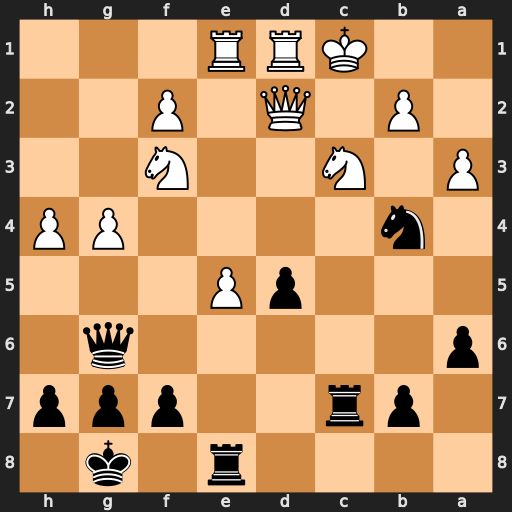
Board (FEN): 4r1k1/1pr2ppp/p5q1/3pP3/1n4PP/P1N2N2/1P1Q1P2/2KRR3
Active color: b
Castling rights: -
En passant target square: -
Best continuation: Na2#